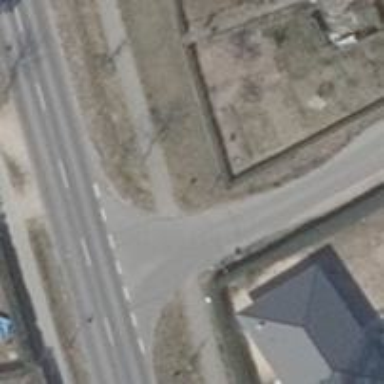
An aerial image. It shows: Unmarked road crossing.